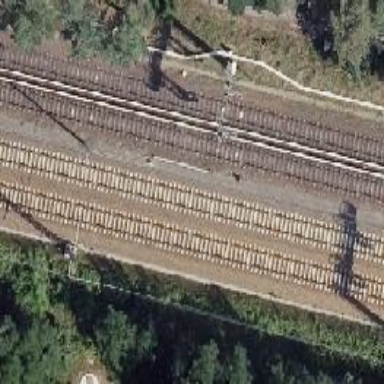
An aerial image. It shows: Railway signal.